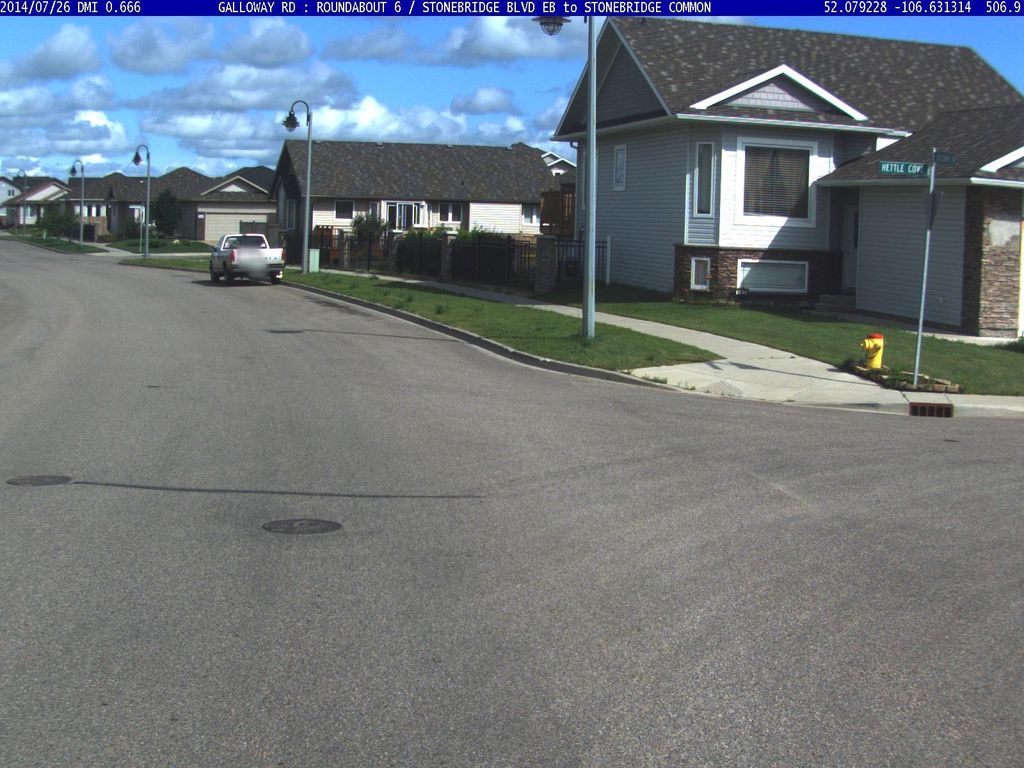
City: saskatoon